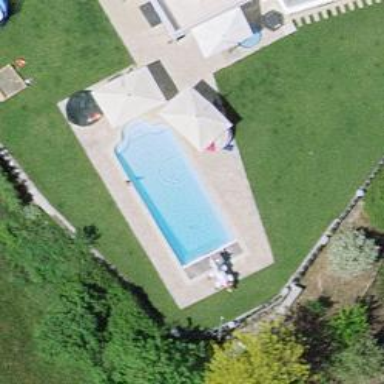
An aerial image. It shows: Swimming pool located in leisure land.